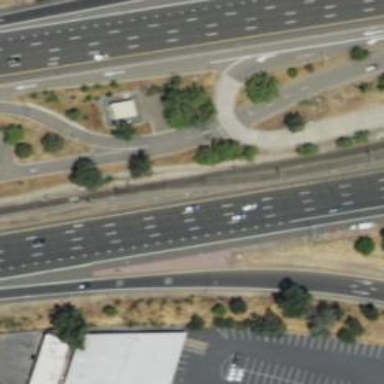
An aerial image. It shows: Busway road.